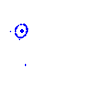
Particle: proton